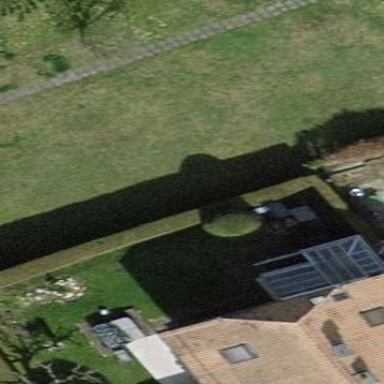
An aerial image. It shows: Garden enclosed by fence.